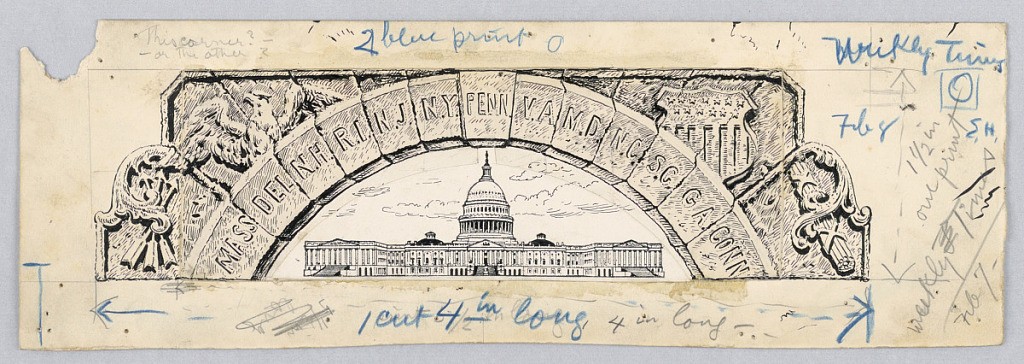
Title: U.S. Capitol Building, Under an Arch of the Thirteen States
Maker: James Henry Moser, Canadian, 1854–1913
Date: ca. 1895
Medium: Pen and black ink, graphite on paper
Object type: Drawing
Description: The Capitol Building is a proof, pasted in the center. Around it, the drawing includes the stone arch with the thirteen states, an eagle, and a shield. Printer's notes all around in blue pencil and graphite.